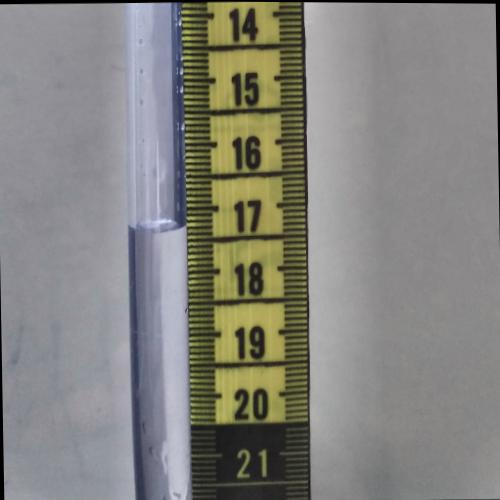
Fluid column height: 17.3 cm